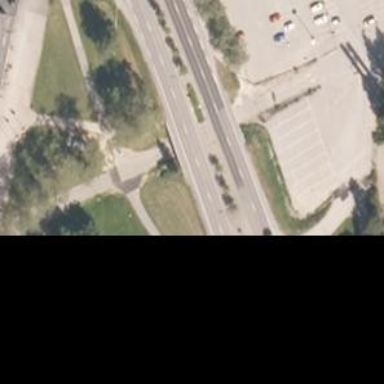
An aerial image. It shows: Mini roundabout on the road.